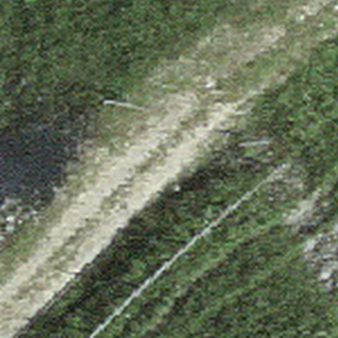
Label: other